Field crop: maize
Growth stage: 1
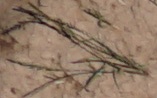
Species: lolium